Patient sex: M
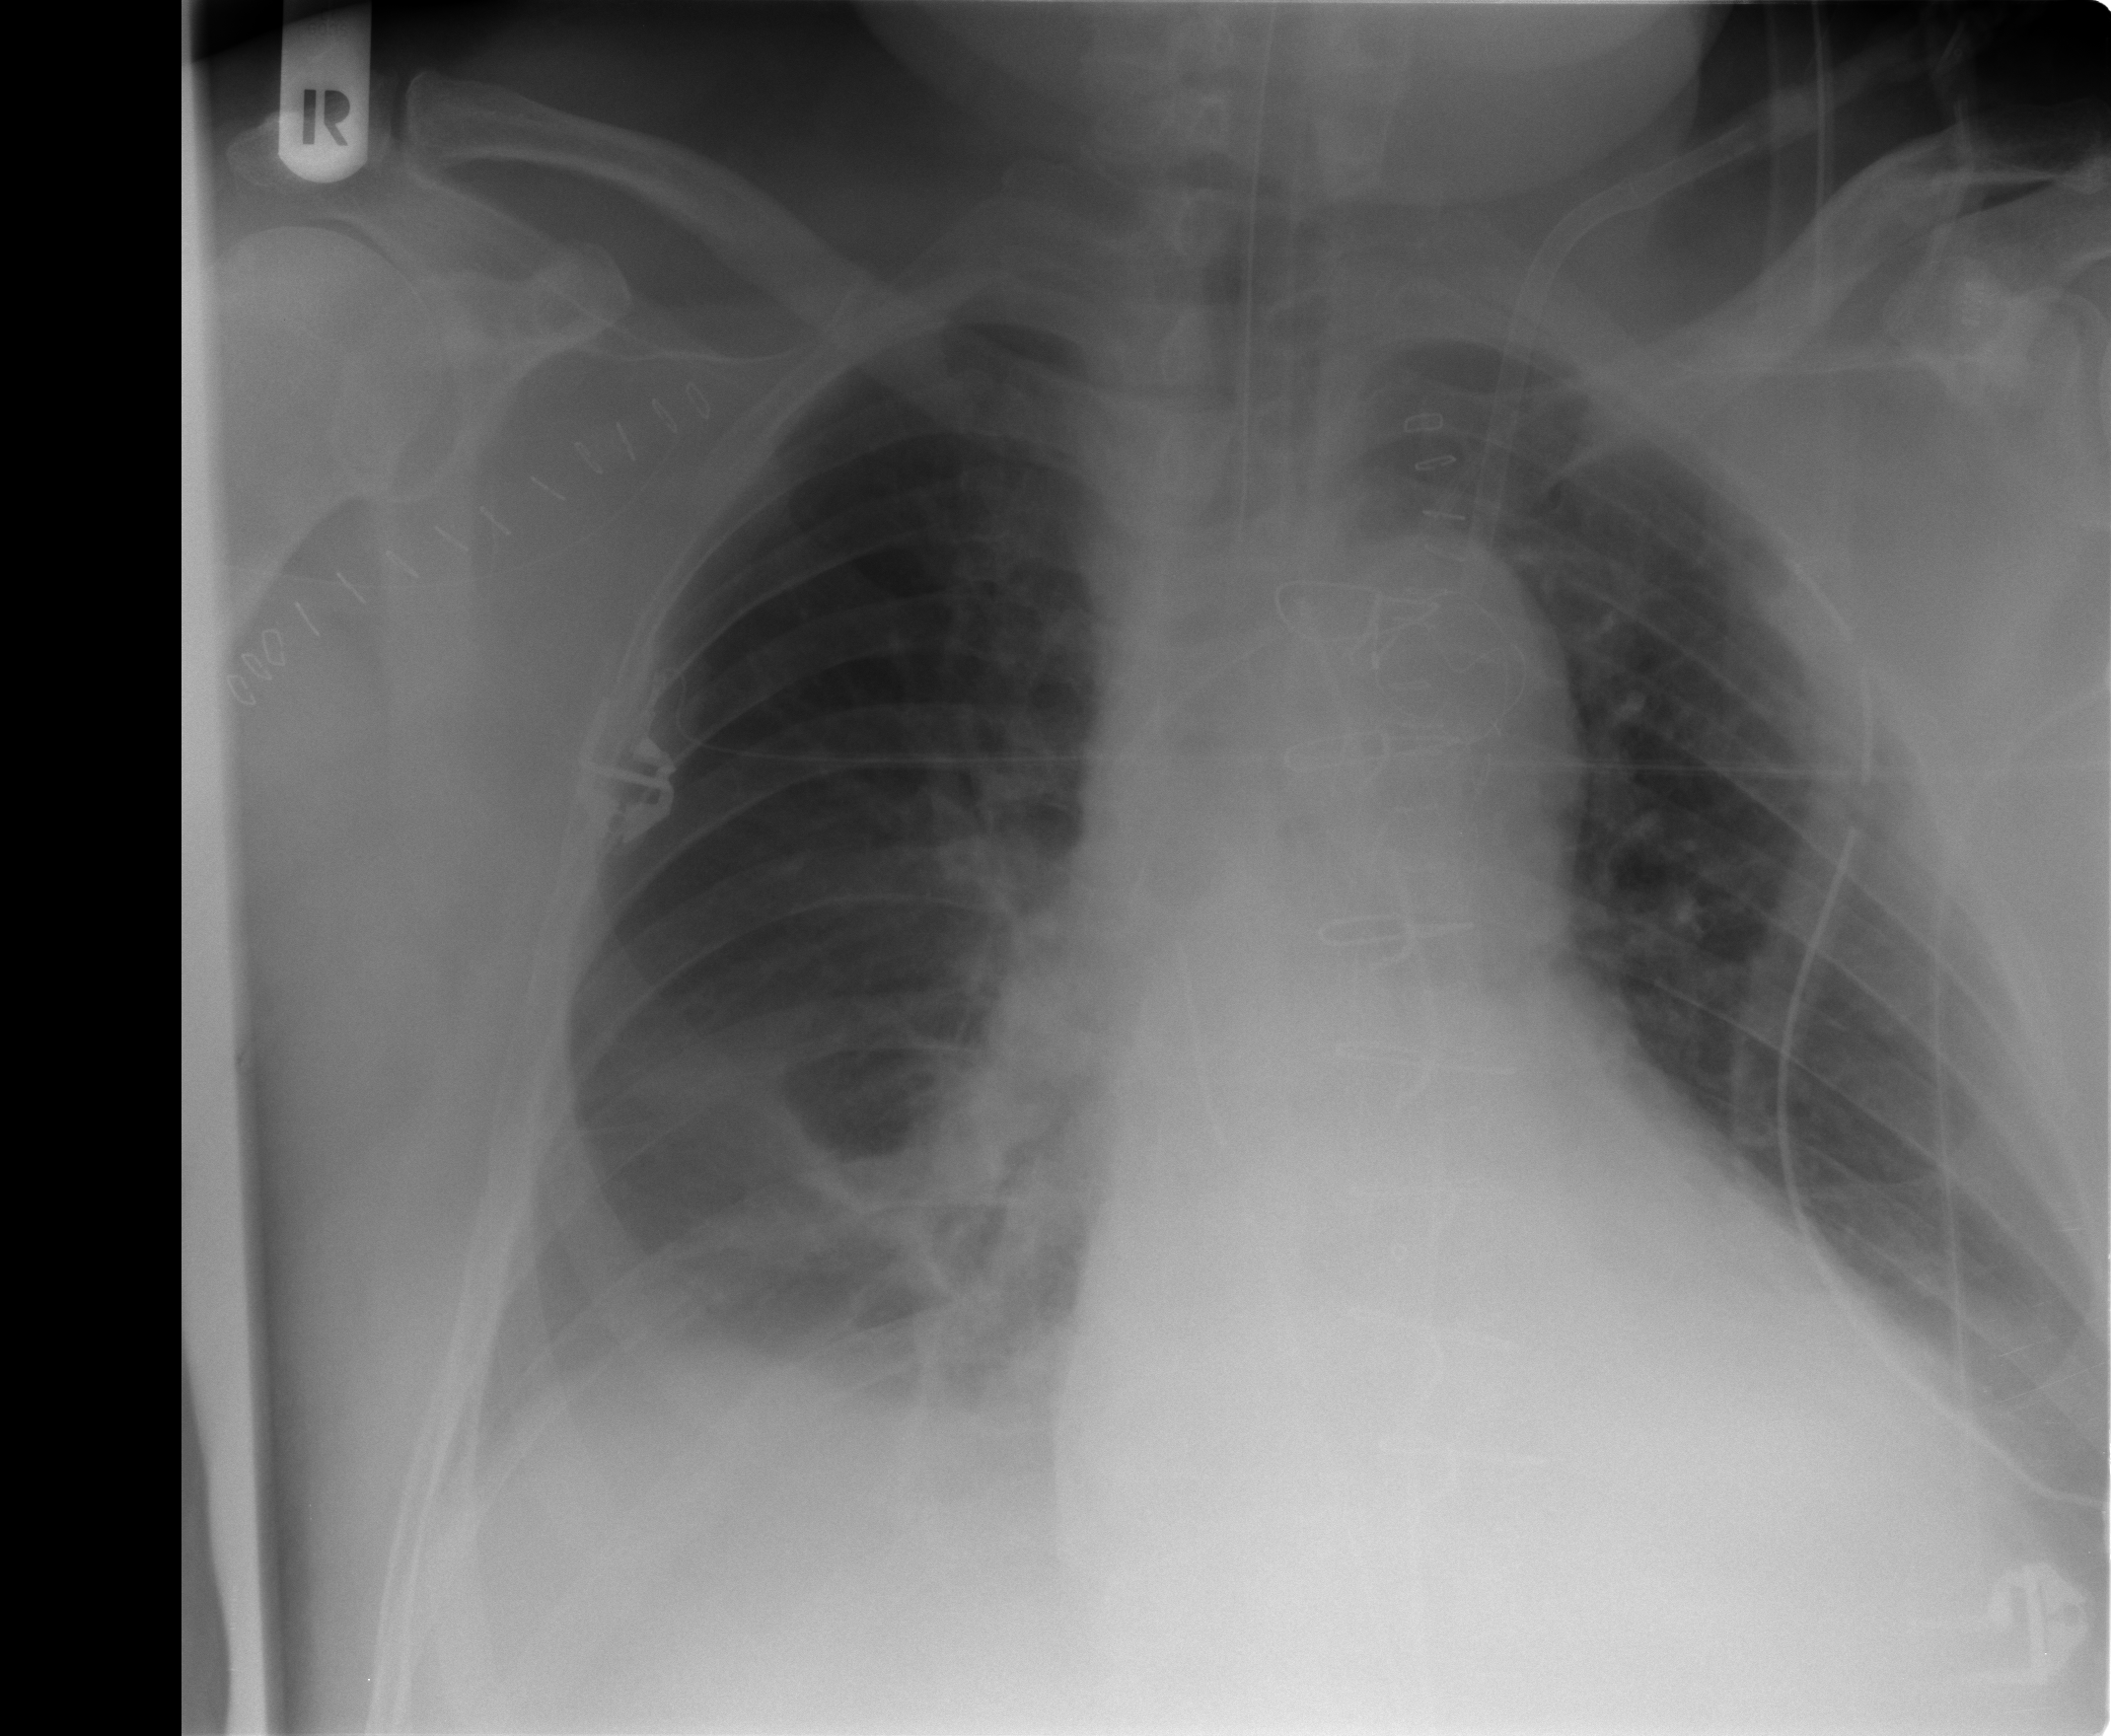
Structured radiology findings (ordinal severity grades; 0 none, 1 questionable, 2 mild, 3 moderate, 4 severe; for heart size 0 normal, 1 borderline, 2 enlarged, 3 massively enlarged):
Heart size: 2
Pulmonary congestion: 2
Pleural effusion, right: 2
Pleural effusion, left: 1
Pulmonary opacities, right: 0
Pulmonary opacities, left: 1
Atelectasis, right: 2
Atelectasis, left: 2